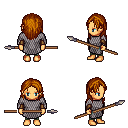
a pixel art fantasy rpg character, female body template, human, tanned skin, chain mail, teal pants, brunette long hairstyle, cloth bracers, spear, four views (front, back, left, right), 2x2 character sprite sheet, small pixel art, hard edges, no anti-aliasing